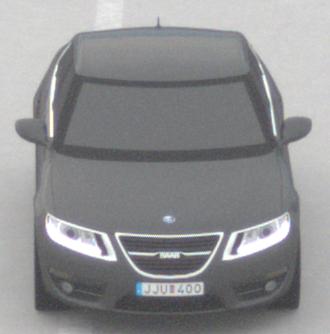
Make: Saab
Model: 5-Sep
Detailed model: 9-5 1.6T
Model produced from: 2010/06
Model produced until: 2011/12
Doors: 4
Color: gray
Road condition: dry road
Daytime: morning or afternoon
Contrast: low contrast